Interaction volume radius: 10 \u00c5
Interaction volume height: 15 \u00c5
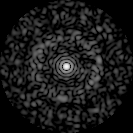
Disorder parameter: 0.8349